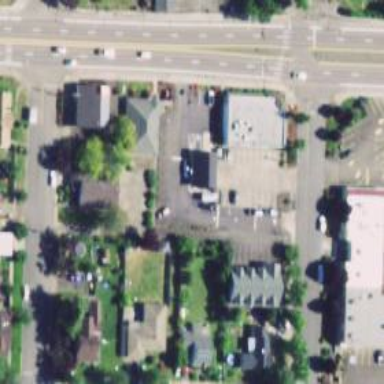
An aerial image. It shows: Pharmacy providing healthcare services.